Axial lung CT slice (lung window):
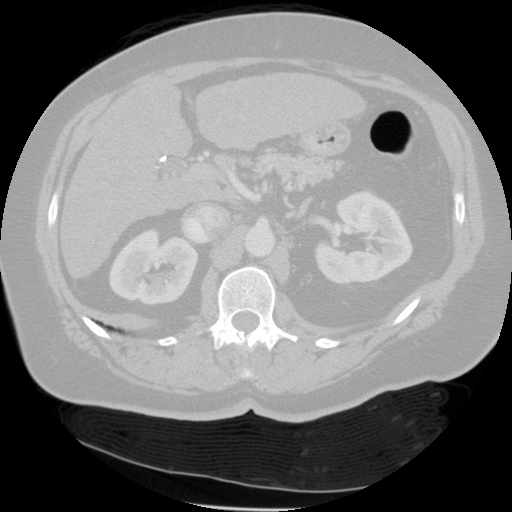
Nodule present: no